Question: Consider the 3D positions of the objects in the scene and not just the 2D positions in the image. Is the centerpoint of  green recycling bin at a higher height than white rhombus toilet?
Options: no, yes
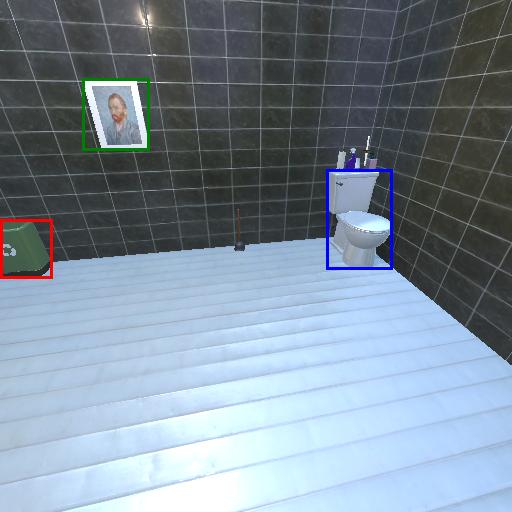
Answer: no